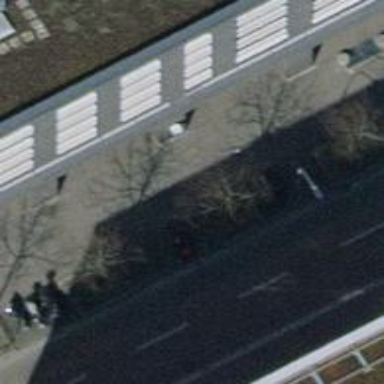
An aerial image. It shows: Bicycle parking area with bollard.